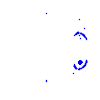
Particle: electron